Question: After installing macOS Big Sur beta my terminal behaves weirdly.
If I start terminal after PC restart I can start terminal just fine, however if I close it and try to start again I find myself at blank terminal saying "login".
I get the same problem with iTerm and native Terminal.

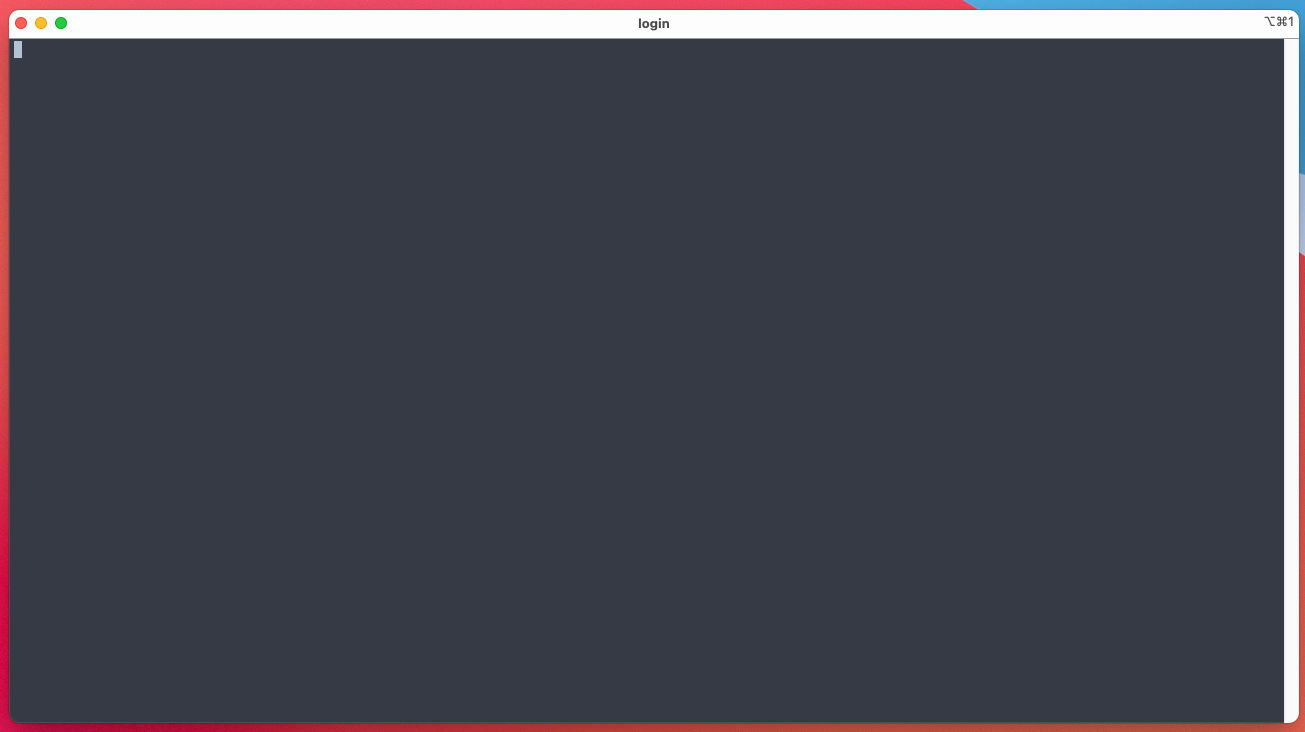
Answer: I'm having this issue as well.
<URL> from the Apple Developer Forums explains the issue and the solution.
> Found the trigger, it's an iTerm2 thing.Disable Enable session restoration under Preferences > Advanced > Session, after that you shouldn't have a problem.Raised an issue with iTerm's developers. Not sure if there's something here on the OS side as well.